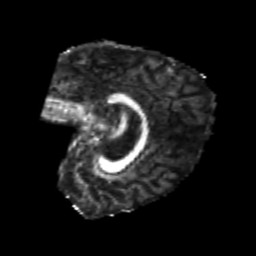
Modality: FA
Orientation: sagittal
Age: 20
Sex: female
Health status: healthy
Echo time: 0.074 s